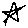
Label: star